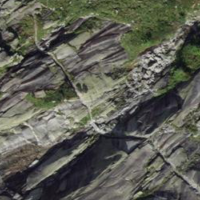
EUNIS habitat code: 48
Species observed at this site:
Chamaenerion dodonaei